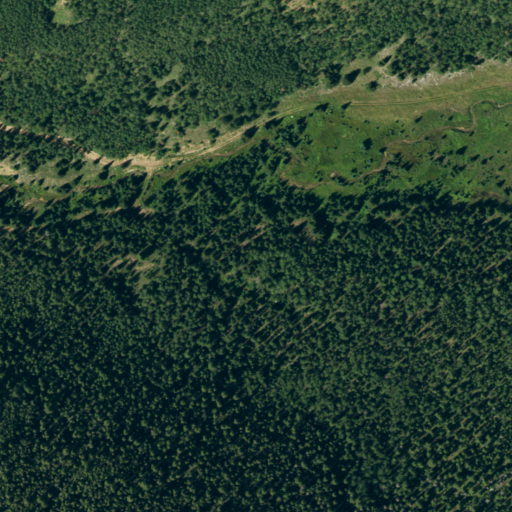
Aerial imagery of valley in Colorado named Banana Canyon containing evergreen forest, deciduous forest, mixed forest, grassland, and woody wetlands